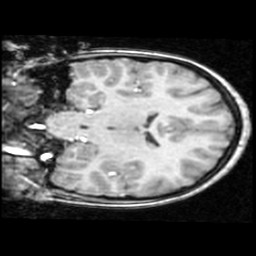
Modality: T1w
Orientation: coronal
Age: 11
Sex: female
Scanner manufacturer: ge
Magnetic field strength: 1.5 T
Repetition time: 0.03333 s
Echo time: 0.008 s